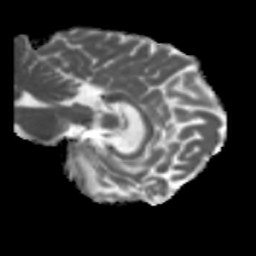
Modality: MD
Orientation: sagittal
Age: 37
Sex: female
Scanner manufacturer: siemens
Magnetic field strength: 3 T
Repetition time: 5.47 s
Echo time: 0.0854 s